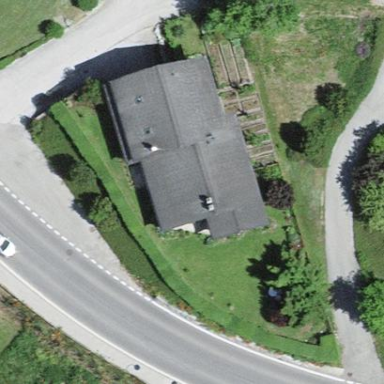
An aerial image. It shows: Simple house.